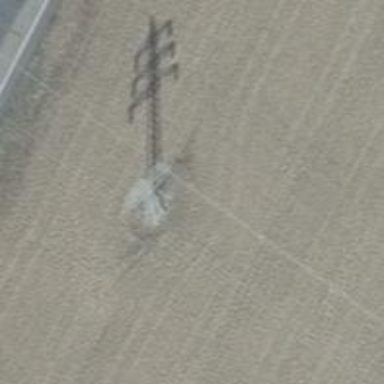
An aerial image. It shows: Power tower.